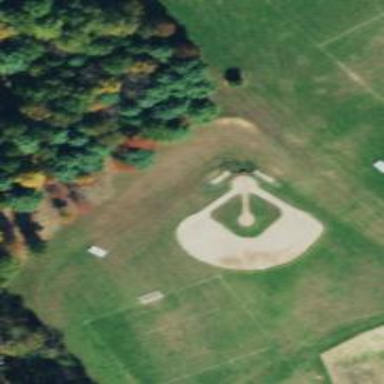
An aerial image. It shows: Baseball pitch for leisure land.